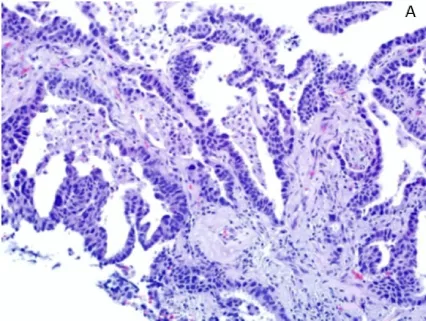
Higher power image of lung needle core biopsy showing well-differentiated adenocarcinoma. With the corresponding targeted NGS revealing two sensitizing EGFR mutations including S768I.
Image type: pathology (h&e)